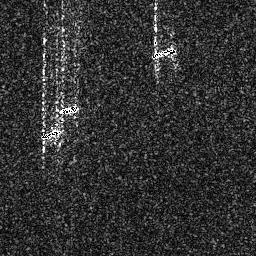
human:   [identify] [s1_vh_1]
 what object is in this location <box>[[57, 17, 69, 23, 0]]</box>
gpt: <ref>1 small ship at the top</ref>